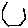
Label: hexagon